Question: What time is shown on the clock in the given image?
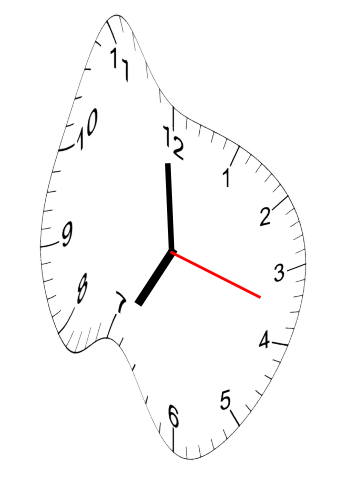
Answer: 06:59:18